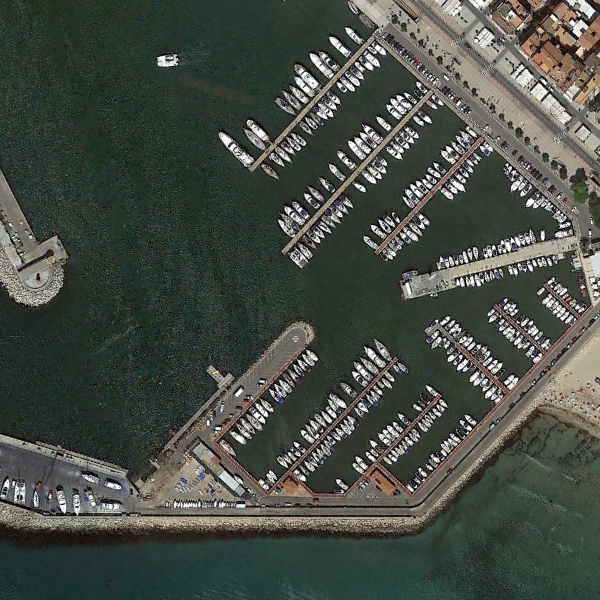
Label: Port